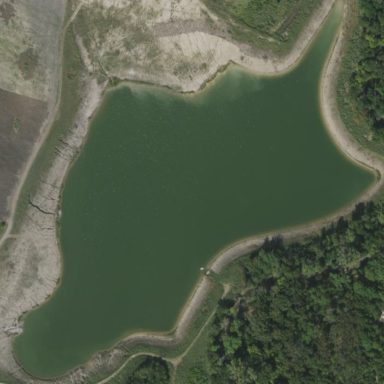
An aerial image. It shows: Pond with natural water.